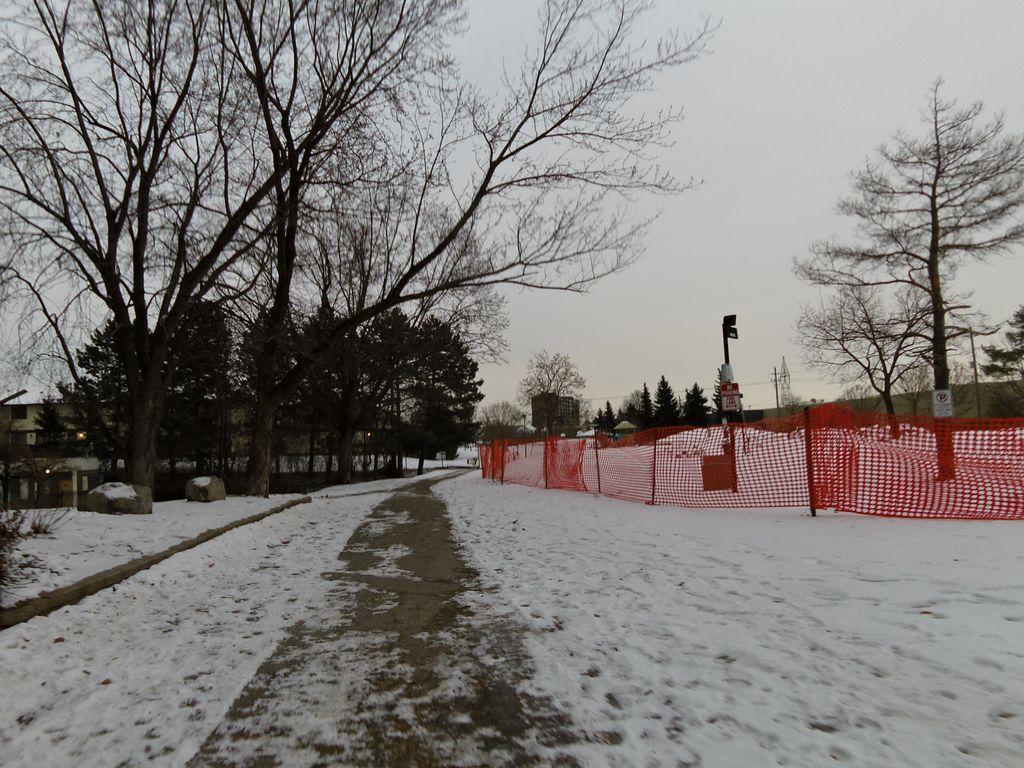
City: ottawa-gatineau